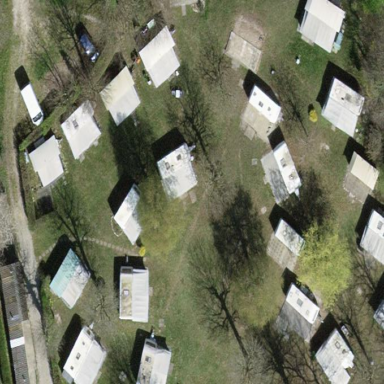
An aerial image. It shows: Campsite designated for tourism.